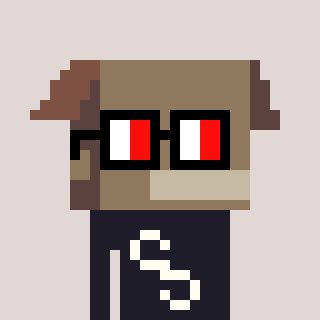
a pixel art character with square glasses with black frames and red eyes, a box-shaped head and a grayscale-colored body on a warm background